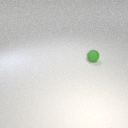
small green rubber sphere